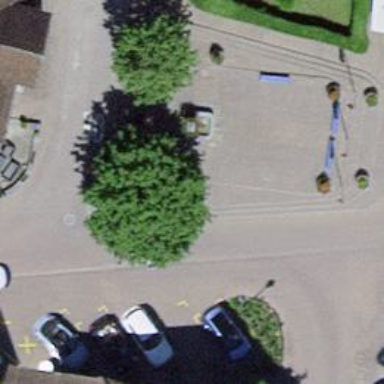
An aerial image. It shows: Post box is visible.